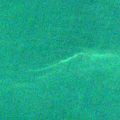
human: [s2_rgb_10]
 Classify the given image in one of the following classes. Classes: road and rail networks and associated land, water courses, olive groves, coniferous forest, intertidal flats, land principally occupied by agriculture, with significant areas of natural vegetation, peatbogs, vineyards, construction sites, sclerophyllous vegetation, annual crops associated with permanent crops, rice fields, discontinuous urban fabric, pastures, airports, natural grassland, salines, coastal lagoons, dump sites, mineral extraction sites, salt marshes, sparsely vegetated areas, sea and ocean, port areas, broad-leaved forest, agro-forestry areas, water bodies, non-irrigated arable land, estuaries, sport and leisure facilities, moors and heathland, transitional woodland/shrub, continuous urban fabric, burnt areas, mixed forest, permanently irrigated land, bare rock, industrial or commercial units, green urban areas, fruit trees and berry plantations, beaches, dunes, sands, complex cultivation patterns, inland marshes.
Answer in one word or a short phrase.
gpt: sea and ocean